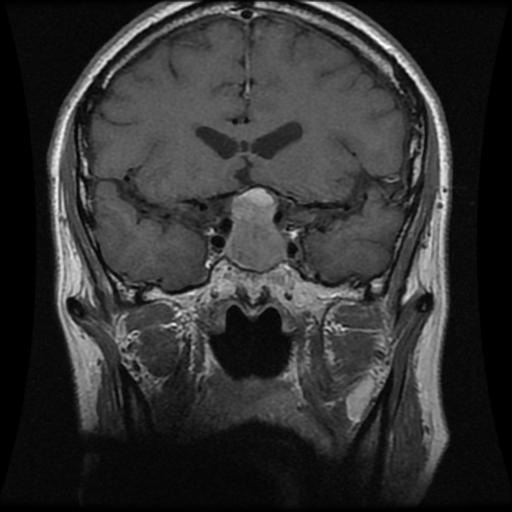
Label: pituitary